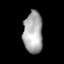
Tissue: lung
Cell type: Others
Senescence score: 0.1899
Nuclear area (px): 792
Mean DAPI intensity: 169.09